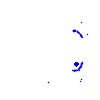
Particle: electron